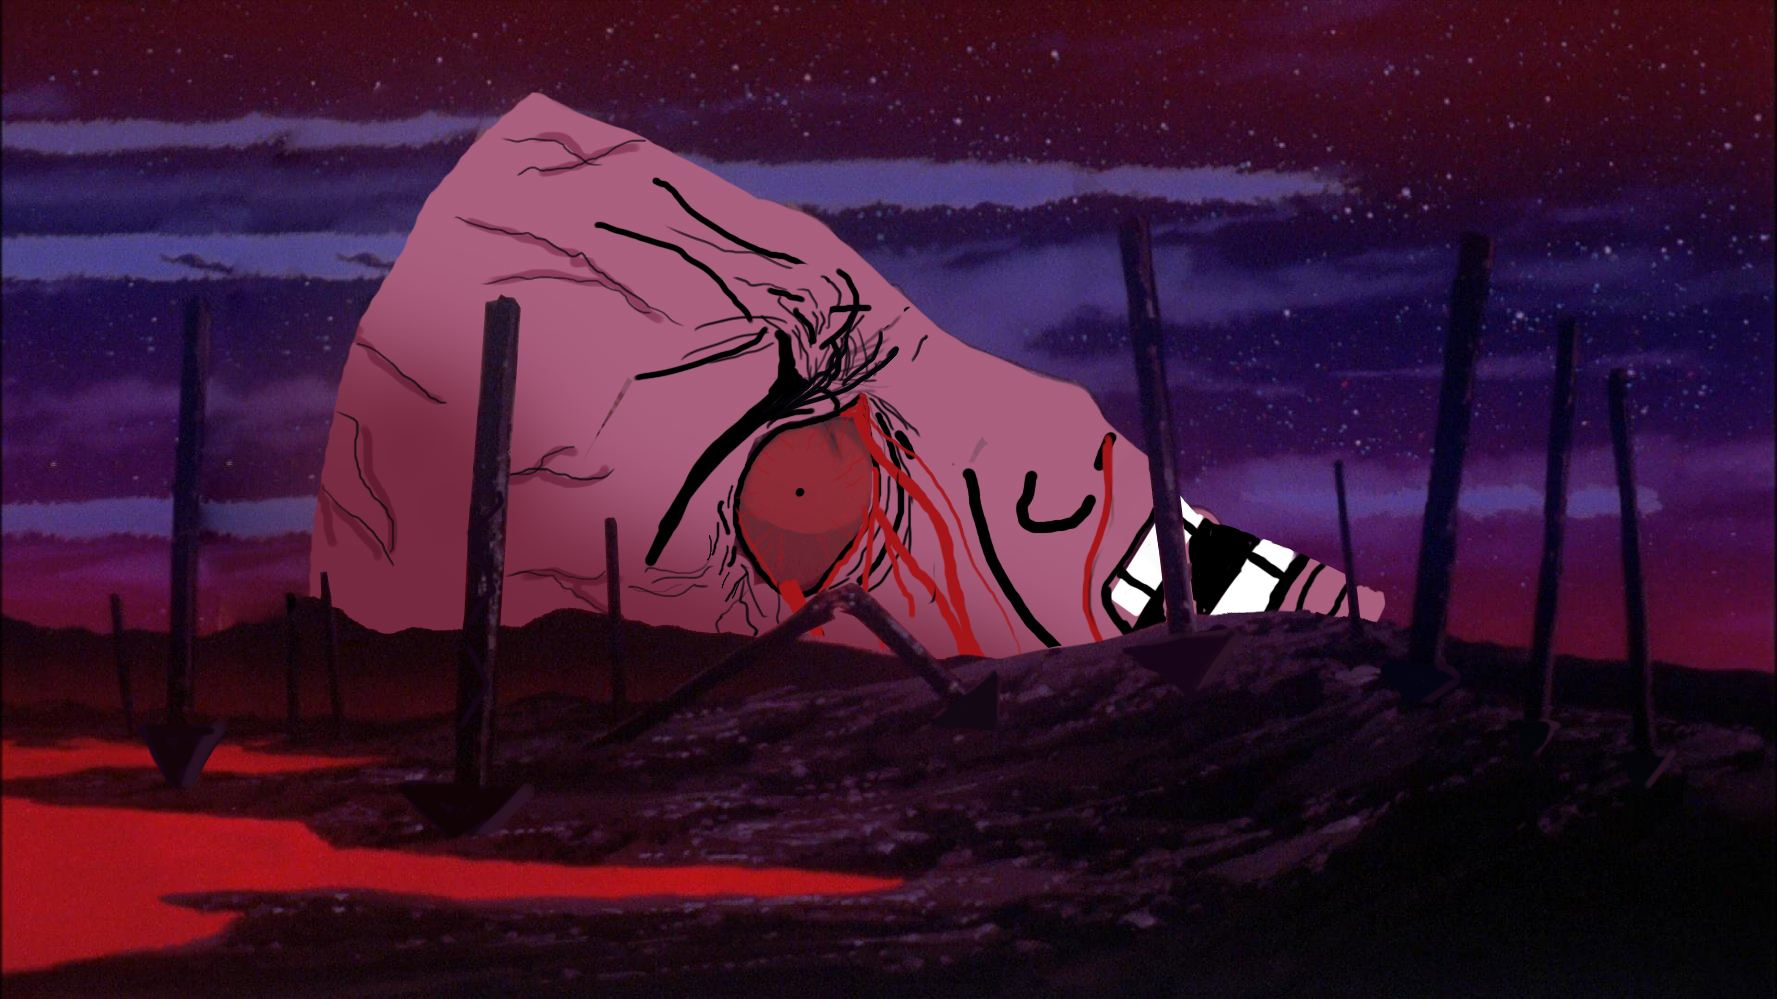
Label: 5_Wojak_with_Background